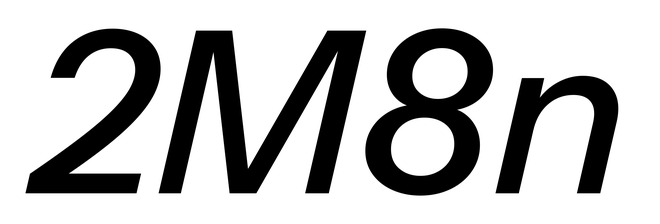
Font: InstrumentSans-Italic_Medium_Italic